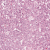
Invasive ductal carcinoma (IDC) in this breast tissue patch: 0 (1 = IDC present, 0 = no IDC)